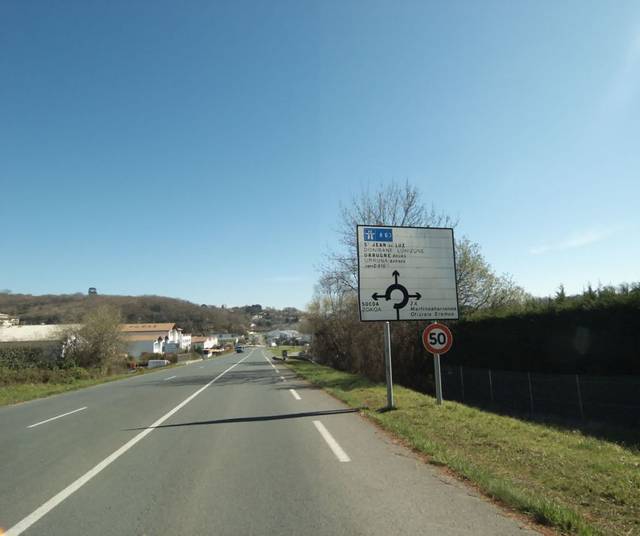
Region: France
Coordinates: 43.384, -1.695